Question: I need to use part of my activity layout in fragmnent, but I dont know how.
If I use overlaying FrameLayout, I will not have access to the elements behind it. And duplicate part of activity_main_layout in several fragments also is not good idea.

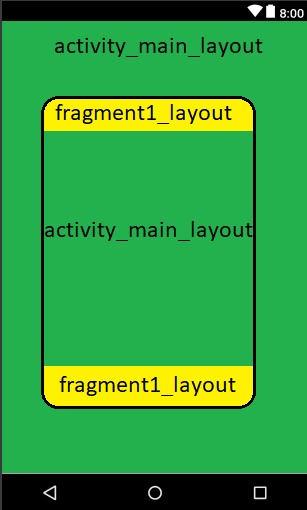
Answer: It looks like i need to use fragments with transparent container in the middle